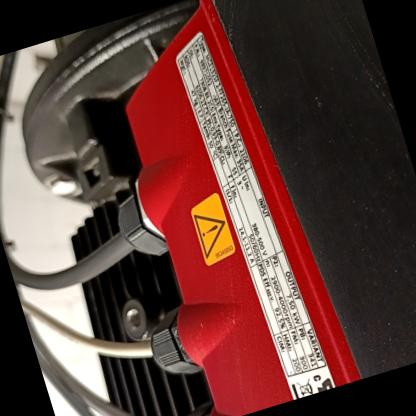
Klasa: tabliczka-znamionowa